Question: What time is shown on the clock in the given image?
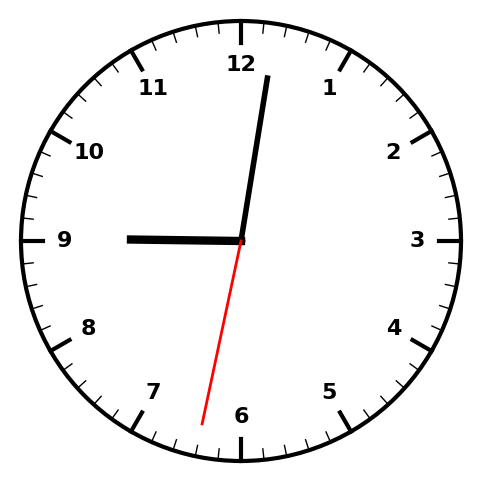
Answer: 09:01:32